Question: is it possible to balance the position of button(example toolbar in Safari)?
'''
UIBarButtonItem *infoButton = [[UIBarButtonItem alloc]
initWithBarButtonSystemItem:UIBarButtonSystemItemCompose
target:self action:@selector(support:)];
UIBarButtonItem *next = [[UIBarButtonItem alloc]
initWithBarButtonSystemItem:UIBarButtonSystemItemPlay
target:self action:@selector(support:)];
[self.navigationController.toolbar setItems:[NSArray arrayWithObjects:infoButton, next,nil] animated:YES];
'''

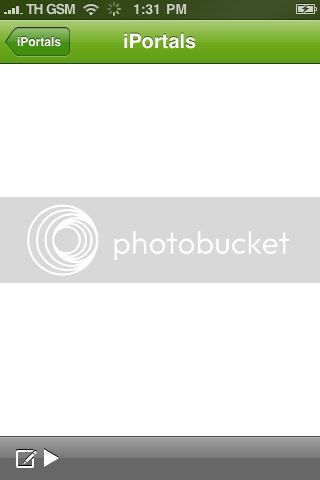
Answer: You need to add a flexible space item between the two button items.
More detail is available in Apple's <URL>. e.g.:
'''
// flex item used to separate the left groups items and right grouped items
UIBarButtonItem *flexItem = [[UIBarButtonItem alloc] initWithBarButtonSystemItem:UIBarButtonSystemItemFlexibleSpace
target:nil
action:nil];
'''